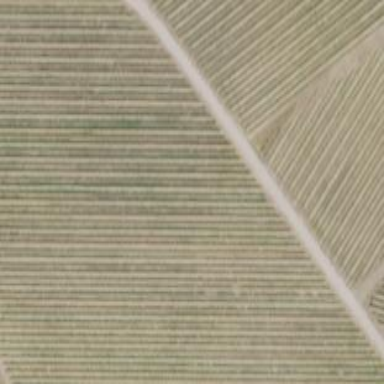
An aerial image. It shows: Vineyard with grape crops.